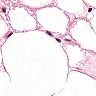
Metastatic tissue present: no